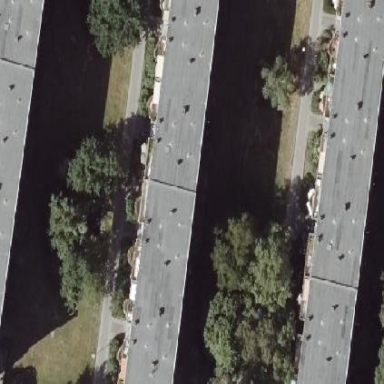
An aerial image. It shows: Building with apartments and flat roof.